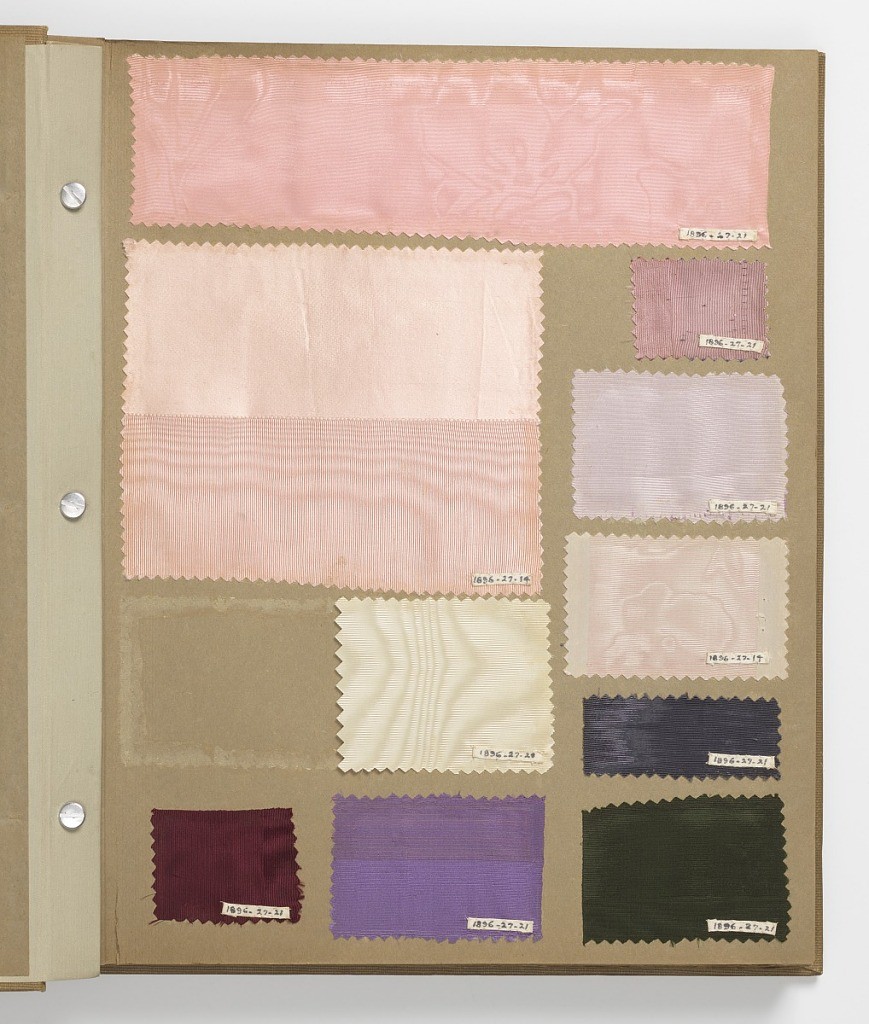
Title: Sample book
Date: late 19th century
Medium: silk
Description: Sample book of fabrics used by Maison Worth and compiled in New York. Worth of Paris, V. 2. There are 189 swatches glued to the pages of the book.